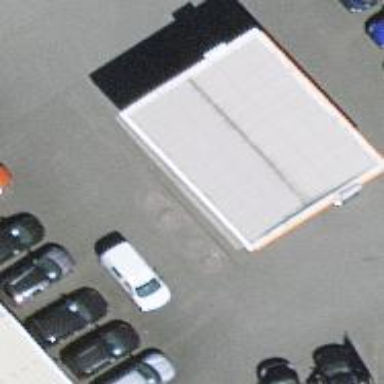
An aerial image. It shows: Fuel station.